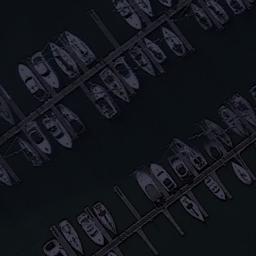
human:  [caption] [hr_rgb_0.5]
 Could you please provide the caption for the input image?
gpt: A lot of ships are in the harbor .

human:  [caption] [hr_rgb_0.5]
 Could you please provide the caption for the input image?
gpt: Many yachts are neatly arranged on the sea side of the harbor .

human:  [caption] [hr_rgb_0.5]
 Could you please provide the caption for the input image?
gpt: There were many white ships in the harbor .

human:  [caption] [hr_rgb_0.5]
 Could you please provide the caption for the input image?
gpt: The harbor has lots of neatly docked boats .

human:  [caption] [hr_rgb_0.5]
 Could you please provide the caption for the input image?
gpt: There are some ships docked neatly at the harbor .